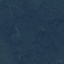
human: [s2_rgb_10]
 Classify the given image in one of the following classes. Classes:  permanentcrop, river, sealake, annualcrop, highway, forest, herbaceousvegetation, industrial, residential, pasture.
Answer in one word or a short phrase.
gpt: Forest